Question: vertical-align is the one issue which i am struggling to fix for long days. I understand vertical-align css property is <URL> in most of the browsers.
Mostly, we can fix using display:table-cell, because vertical-align is ideal for table and IE will not respond for this.
But, do we have any other alternate fix for vertical-alignment.
Here, is my example for which i suppose to fix.
<URL>

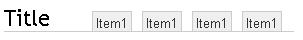
Answer: using 'line-height' would be a good replacement.. but,it depends on what you are applying it on.. it will work in your case though.. check the fiddle,added 'height,width,line-height'
<URL>